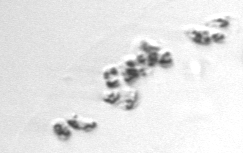
Label: Phaeocystis